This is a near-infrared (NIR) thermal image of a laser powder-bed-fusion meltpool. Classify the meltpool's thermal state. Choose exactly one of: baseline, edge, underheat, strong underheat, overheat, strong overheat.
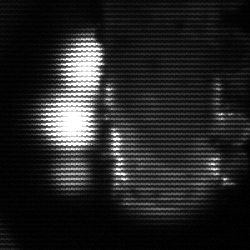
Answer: strong underheat